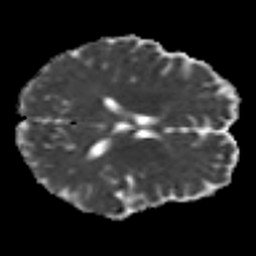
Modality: MD
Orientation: axial
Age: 37
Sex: female
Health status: healthy
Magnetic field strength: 3 T
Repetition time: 8.4 s
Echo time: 0.0926 s